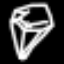
Label: diamond